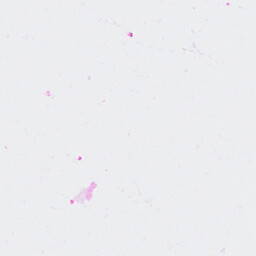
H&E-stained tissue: Breast